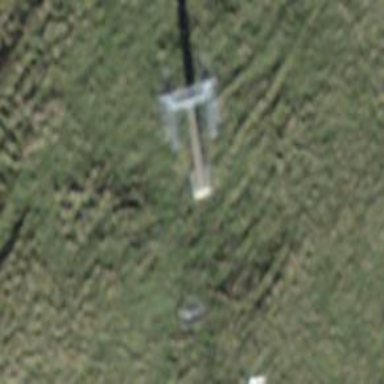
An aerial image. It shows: Pylon used for aerialway.